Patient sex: M
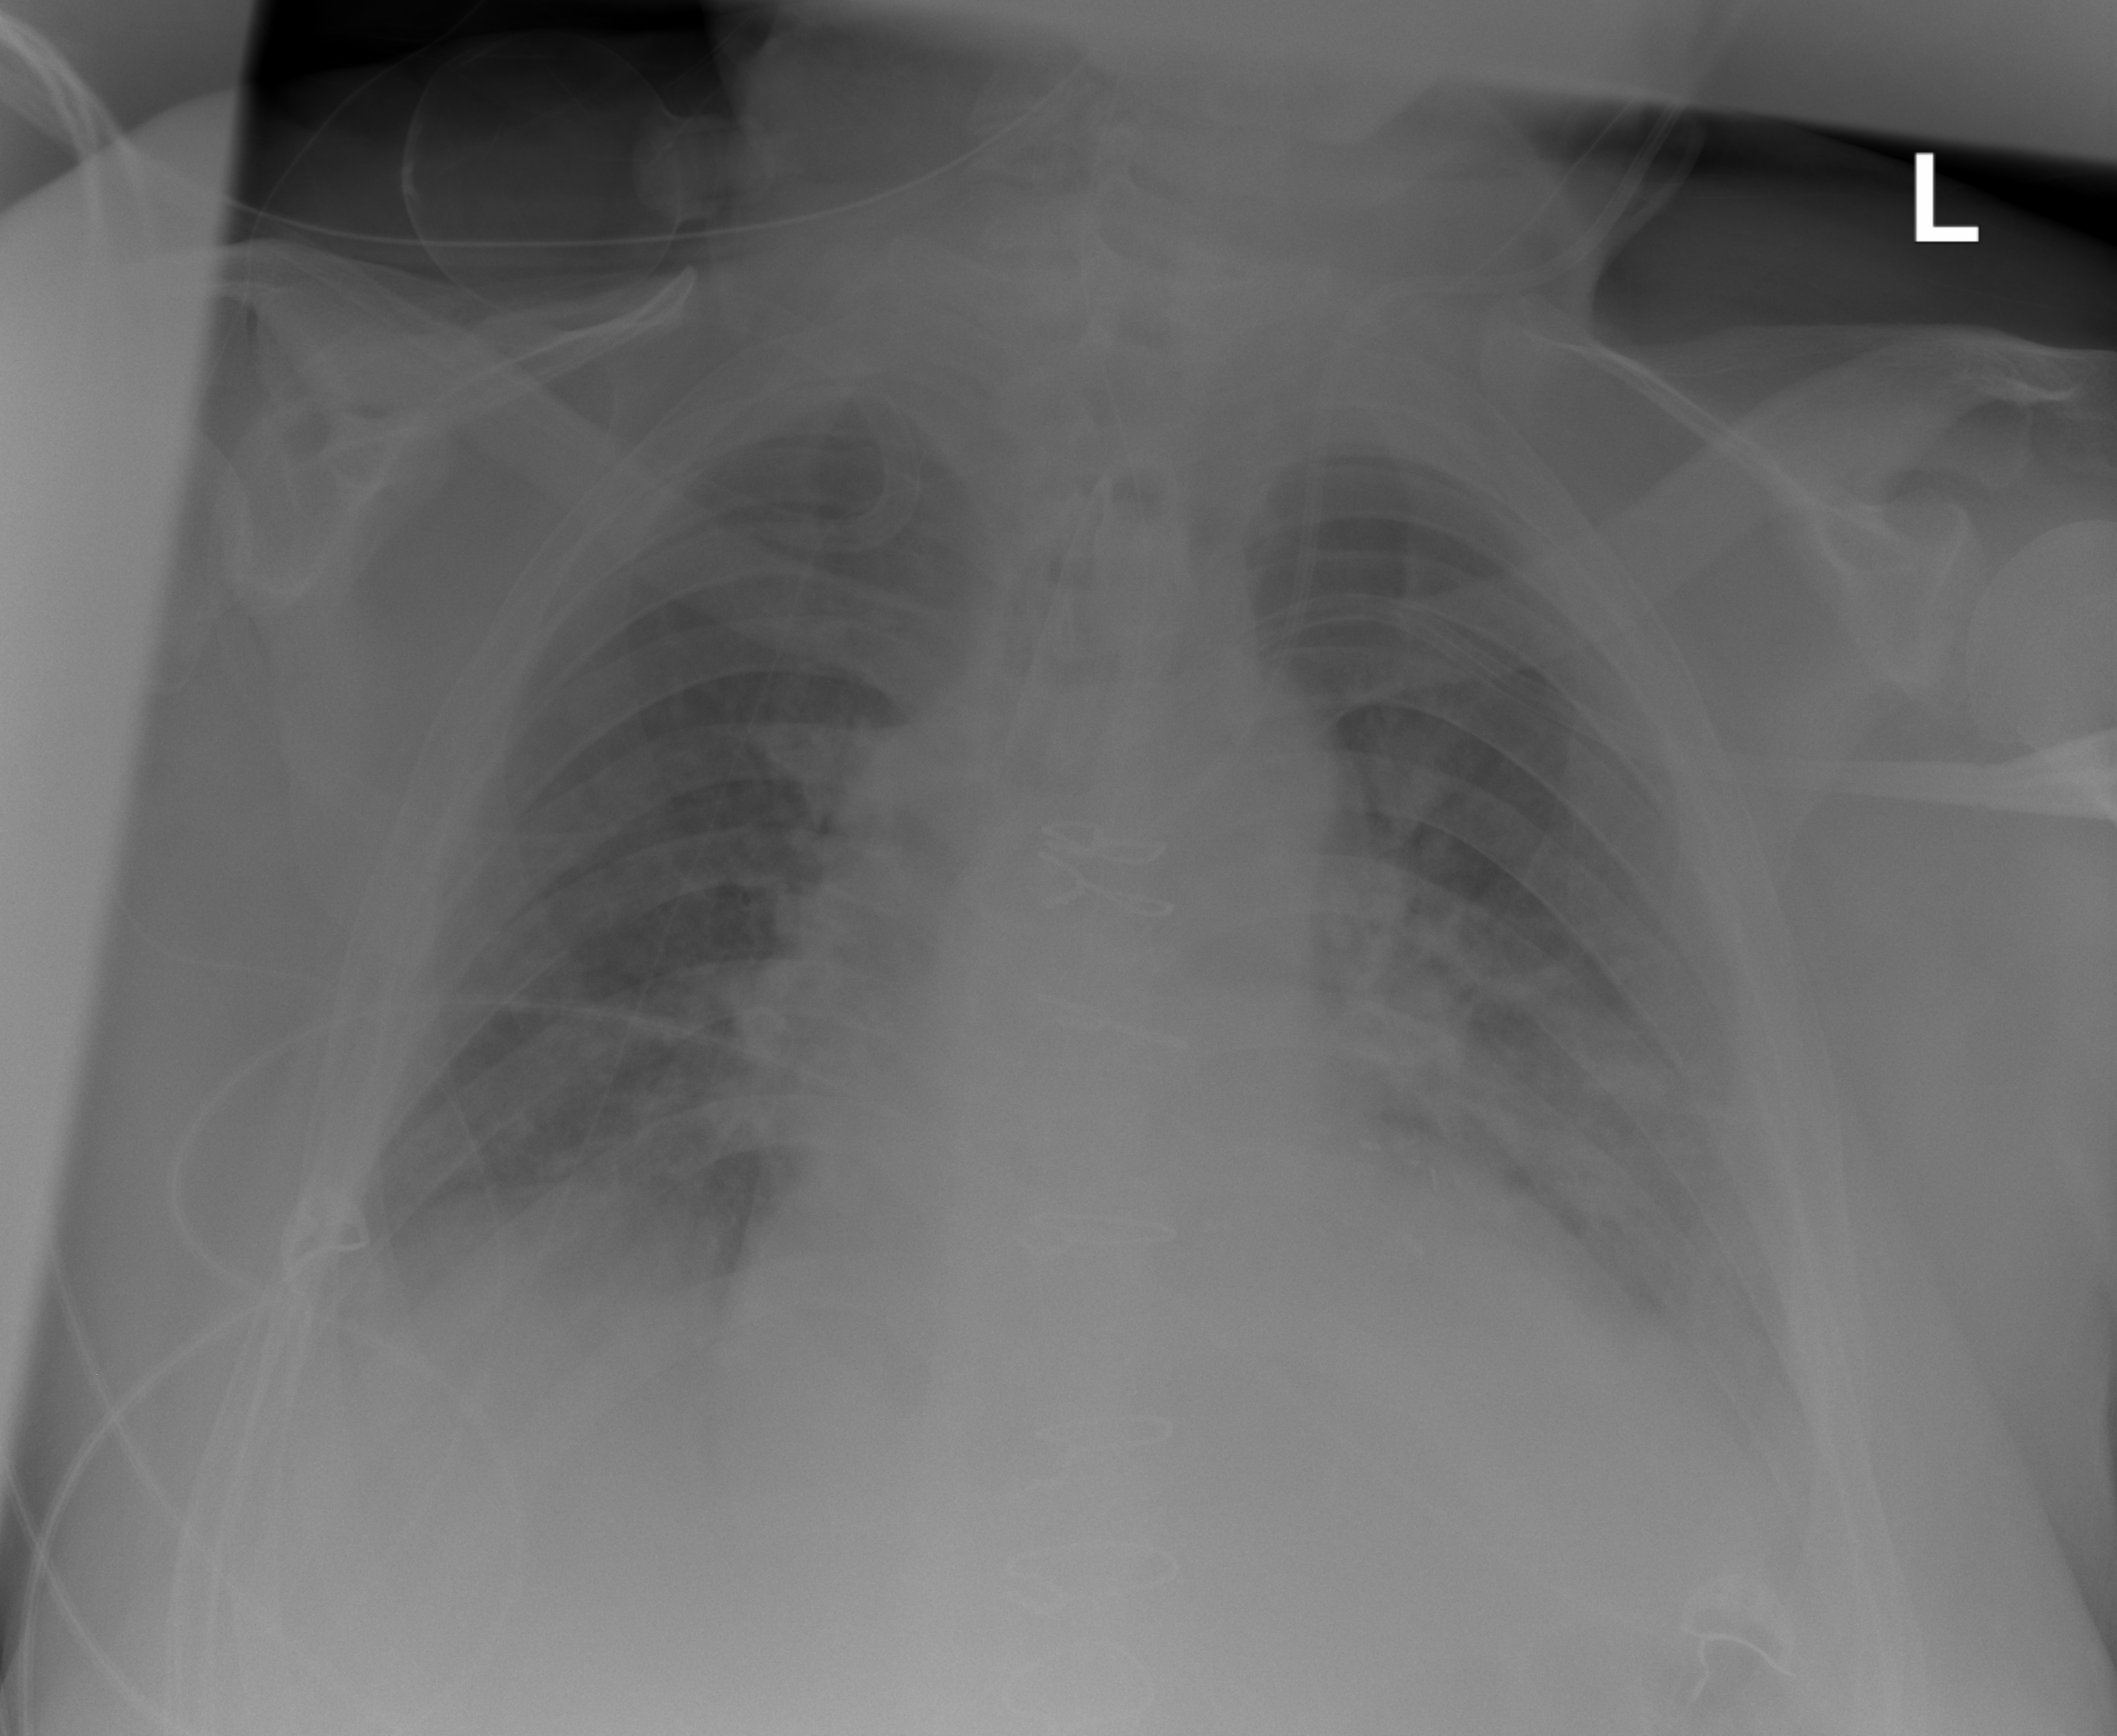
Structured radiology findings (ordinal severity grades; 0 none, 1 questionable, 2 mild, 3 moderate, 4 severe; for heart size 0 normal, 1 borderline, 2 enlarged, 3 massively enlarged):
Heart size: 2
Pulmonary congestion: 2
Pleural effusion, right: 2
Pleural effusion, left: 2
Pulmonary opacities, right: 2
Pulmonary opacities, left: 2
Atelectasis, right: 2
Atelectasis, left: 2